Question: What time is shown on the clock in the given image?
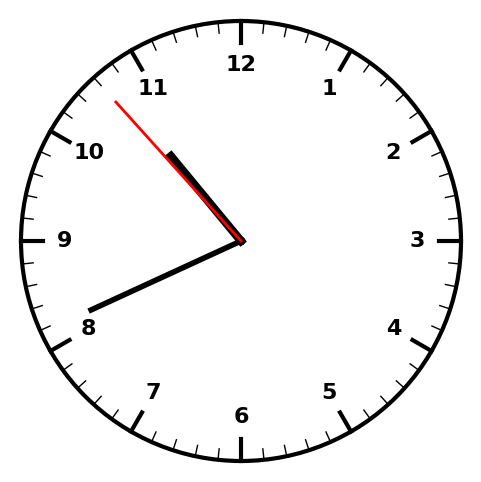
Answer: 10:40:53